Question: Even I using 'requests.put()', server recognized its request as "GET".
Here is my code.
'''
import requests
import json
url = 'https://api.domain.com/test/partners/digital-pie/users/assignee'
payload = """
{
"assignee": {
"district": "3",
"phone": "<PHONE>",
"carNum": "598865"
},
"deduction": {
"min": 1000,
"max": 2000
},
"meta": {
"unit-label": "1-1-1",
"year": "2017",
"quarter": "2"
}
}
"""
headers = {"content-type": "application/json", "x-api-key": "test_api_dp" }
r = requests.put(url, data=json.dumps(payload), headers=headers)
print("status code:", r.status_code)
print('encoding:', r.encoding)
print('text:', r.text)
print('json:', r.json())
'''
When I checked pack by wireshark, I can know my code requested as "GET".

Which is wrong with my code?
added more.
I corrected code as below, and I found 302 Redirection occurred by checking r.history.
But still stuck why 302 happened.
When I compared to postman. It show correctly.
<URL>
addition 2nd.
<URL>
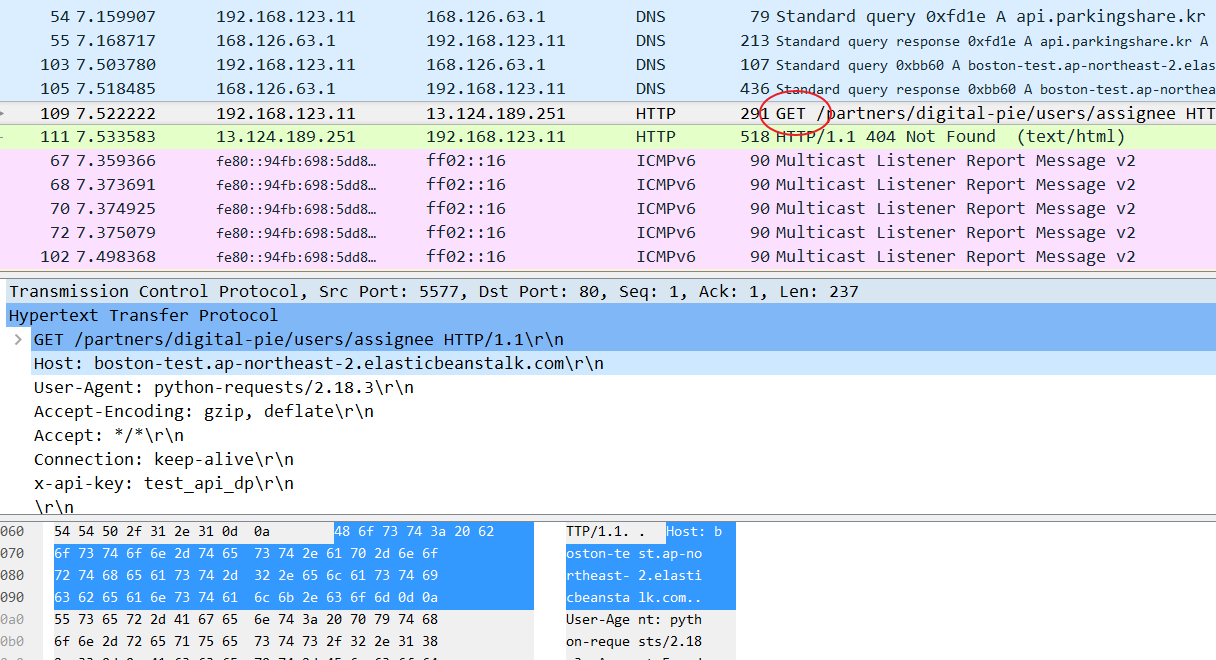
Answer: You are almost certainly being . The PUT request , but the server responded with a <URL>, further adding evidence that a redirection has taken place.
You can check the <URL>.
You are probably getting redirected because you are your JSON payload. There is no need to use 'json.dumps' on a string that is . You are sending a single JSON string, whose contents happen to be a JSON document. That is almost certainly the wrong thing to send.
Correct this by removing the 'json.dumps()' call, or by replacing the 'payload' with a :
'''
payload = {
"assignee": {
"district": "3",
"phone": "<PHONE>",
"carNum": "598865"
},
"deduction": {
"min": 1000,
"max": 2000
},
"meta": {
"unit-label": "1-1-1",
"year": "2017",
"quarter": "2"
}
}
'''
Incidentally, you would be better off then using the 'json' keyword argument; you get the 'Content-Type: application/json' header as an added bonus:
'''
headers = {"x-api-key": "test_api_dp" }
r = requests.put(url, json=payload, headers=headers)
'''
Again, this assumes that 'payload' is a Python data structure, a JSON document in a Python string.